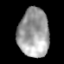
Tissue: lung
Cell type: Myeloid cells
Senescence score: 0.1585
Nuclear area (px): 1476
Mean DAPI intensity: 158.703